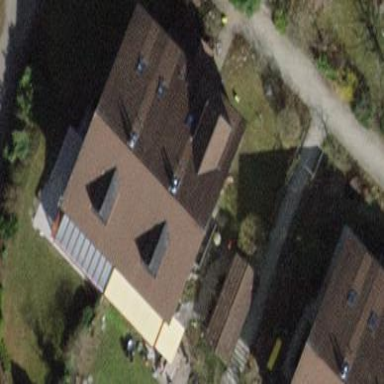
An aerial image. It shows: Terrace building.